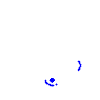
Particle: electron